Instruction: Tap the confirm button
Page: seats
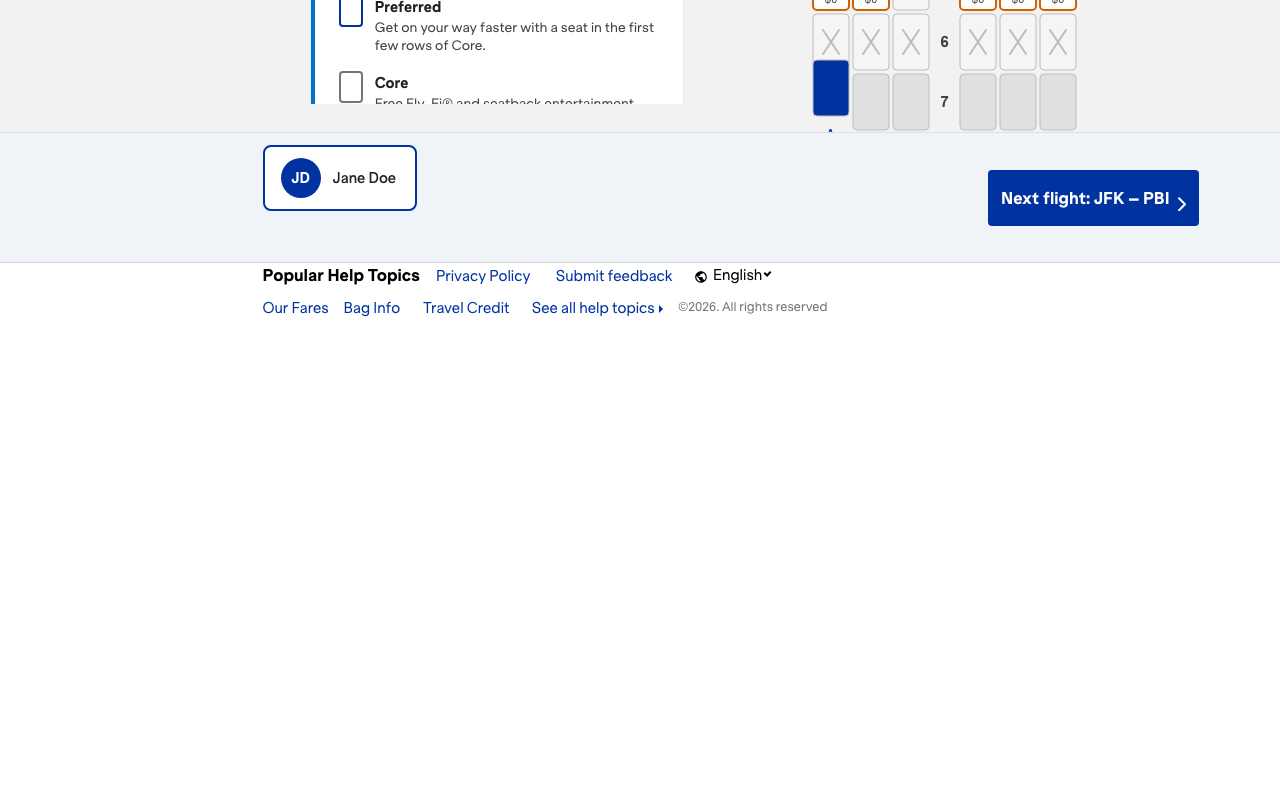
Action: click